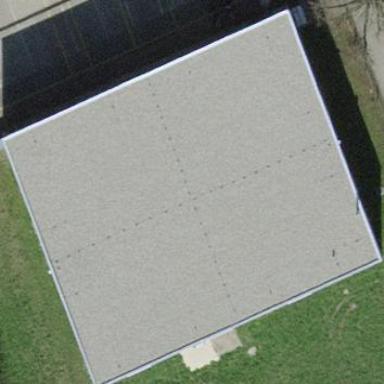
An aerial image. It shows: Building with flat roof.